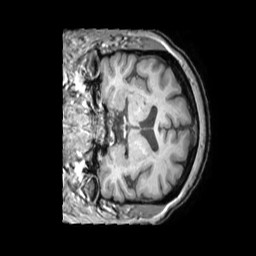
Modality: T1w
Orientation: coronal
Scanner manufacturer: philips
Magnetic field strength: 3 T
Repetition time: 0.009899 s
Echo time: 0.004604 s